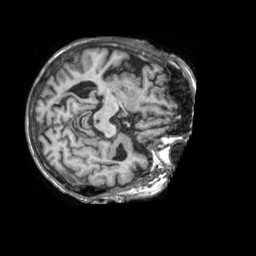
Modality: T1w
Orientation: axial
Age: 87
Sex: female
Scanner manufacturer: philips
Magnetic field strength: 1.5 T
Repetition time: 0.007461 s
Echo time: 0.003406 s